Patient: sex M, age 54
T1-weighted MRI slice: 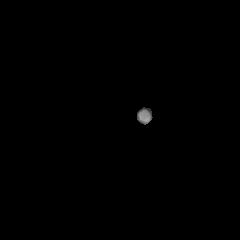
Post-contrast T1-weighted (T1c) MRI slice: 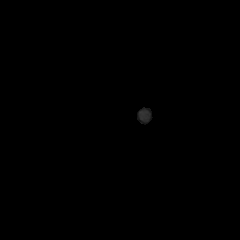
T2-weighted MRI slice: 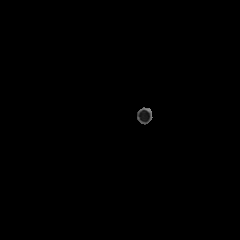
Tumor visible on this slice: no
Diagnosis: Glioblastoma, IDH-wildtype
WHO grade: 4